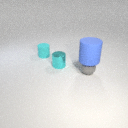
small cyan metal cylinder to the left of small gray rubber sphere